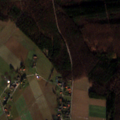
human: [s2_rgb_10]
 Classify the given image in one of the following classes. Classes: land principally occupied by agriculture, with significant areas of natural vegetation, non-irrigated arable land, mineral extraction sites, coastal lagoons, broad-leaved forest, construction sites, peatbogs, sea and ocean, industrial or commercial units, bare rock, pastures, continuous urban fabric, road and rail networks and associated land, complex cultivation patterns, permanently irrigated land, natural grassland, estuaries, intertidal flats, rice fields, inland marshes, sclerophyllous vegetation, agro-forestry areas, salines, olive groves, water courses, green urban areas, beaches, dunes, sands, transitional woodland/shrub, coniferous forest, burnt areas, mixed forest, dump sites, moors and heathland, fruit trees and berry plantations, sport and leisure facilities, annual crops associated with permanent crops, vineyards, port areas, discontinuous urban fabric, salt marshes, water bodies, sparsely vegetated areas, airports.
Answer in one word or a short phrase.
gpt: non-irrigated arable land, land principally occupied by agriculture, with significant areas of natural vegetation, broad-leaved forest, mixed forest